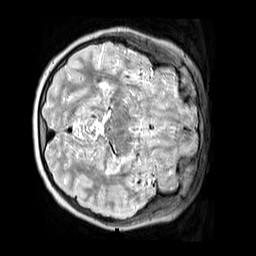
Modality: T2w
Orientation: axial
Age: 10
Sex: female
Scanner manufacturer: siemens
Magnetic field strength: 3 T
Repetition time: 3.2 s
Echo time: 0.408 s